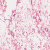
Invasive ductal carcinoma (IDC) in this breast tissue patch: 0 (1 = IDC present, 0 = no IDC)